二年级 · 算术
将下面的算式按得数从小到大的顺序排一排。

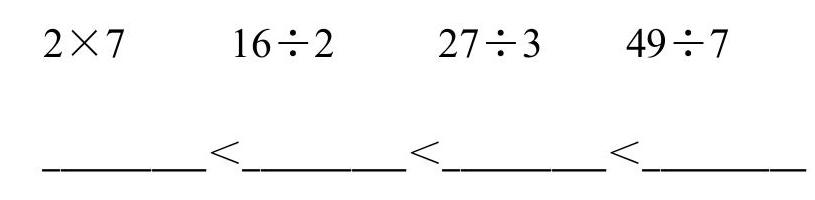
答案: $49 \div 7 ; 16 \div 2 ; 27 \div 3 ; 2 \times 7$